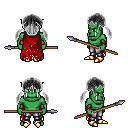
a pixel art fantasy rpg character, male body template, orc, green skin, red tattered cape, metal pants, gray twin-tailed hairstyle, leather bracers, gold boots, spear, four views (front, back, left, right), 2x2 character sprite sheet, small pixel art, hard edges, no anti-aliasing